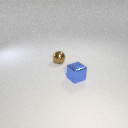
small brown metal sphere to the left of small blue metal cube